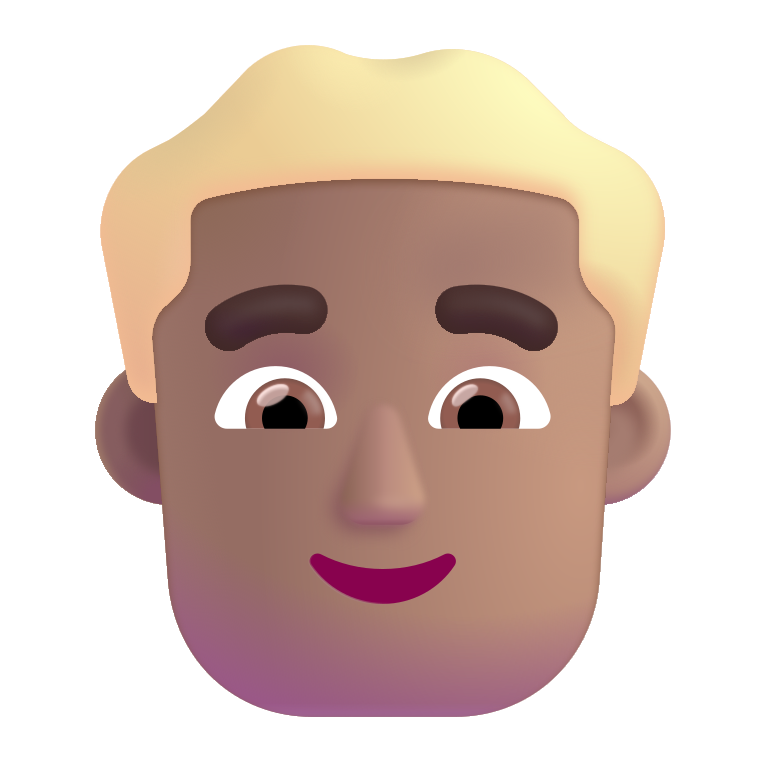
man blonde hair color